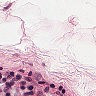
Metastatic tissue present: no